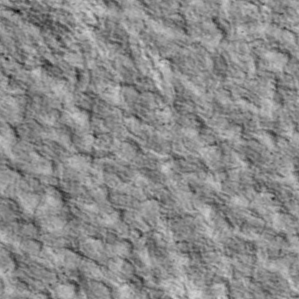
Label: non_frost